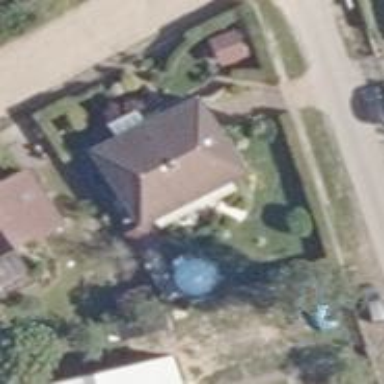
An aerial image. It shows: Hipped roof house.